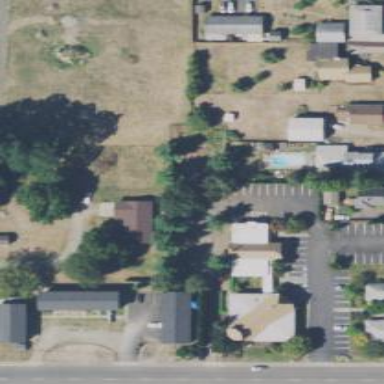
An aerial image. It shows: Kindergarten.